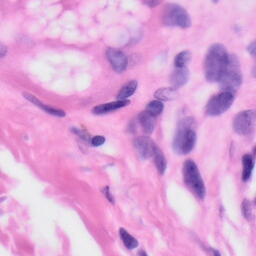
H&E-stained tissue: Skin